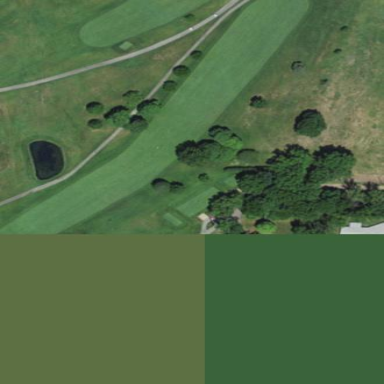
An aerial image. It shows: Grassy area designated as golf fairway.